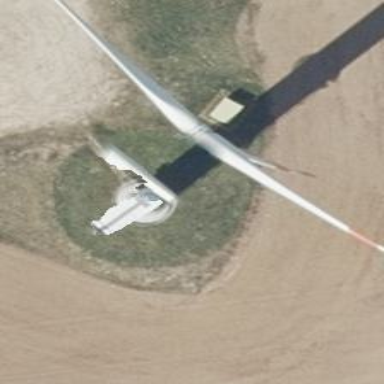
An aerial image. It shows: Wind generator in the form of horizontal axis wind turbine.